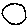
Label: circle